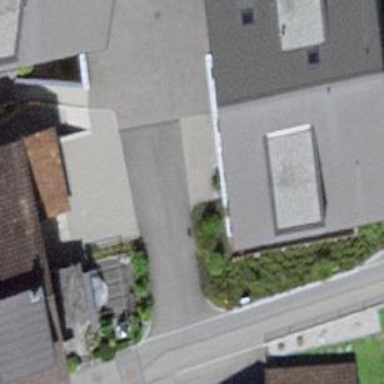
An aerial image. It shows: Building.